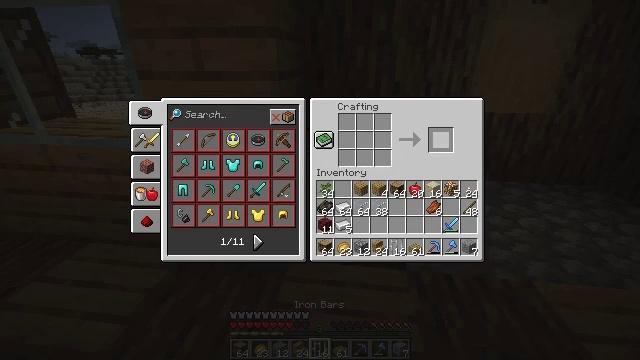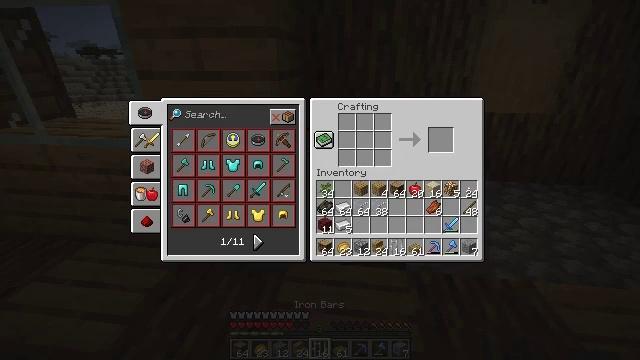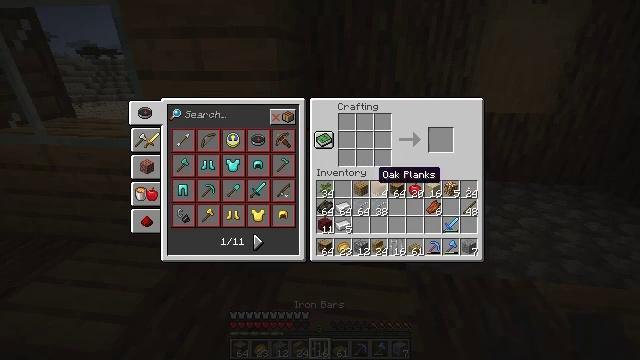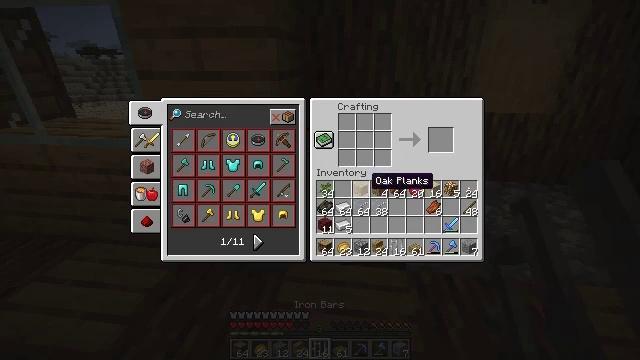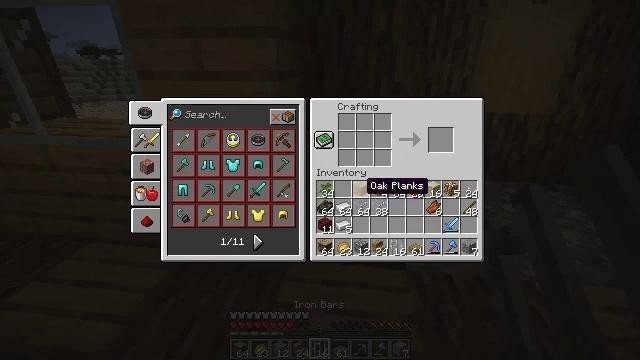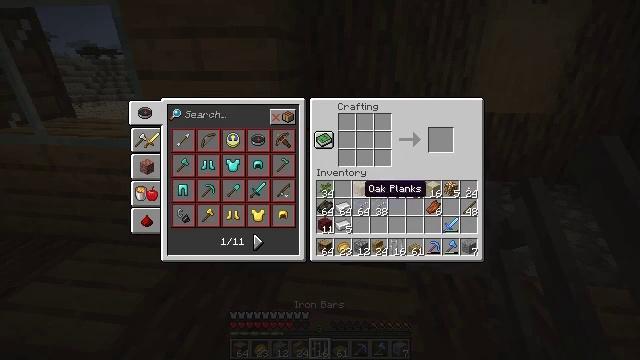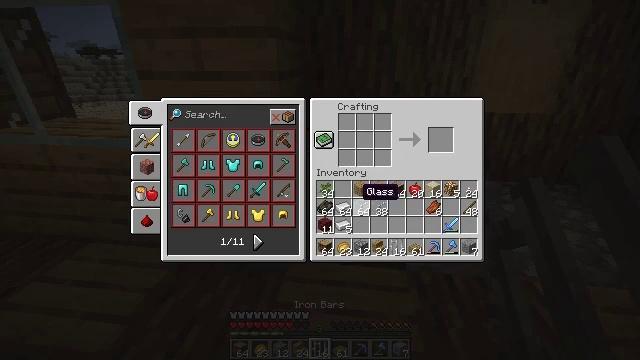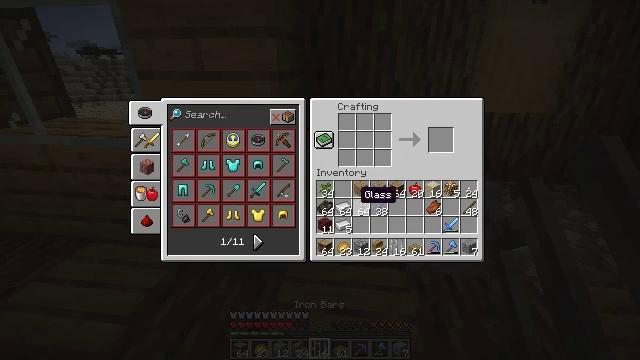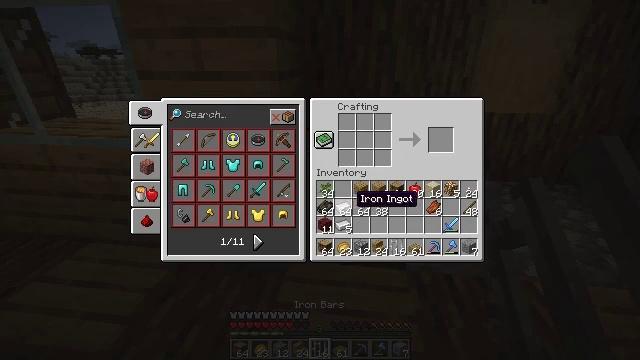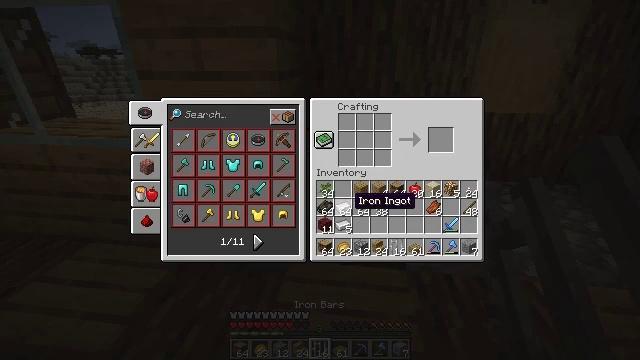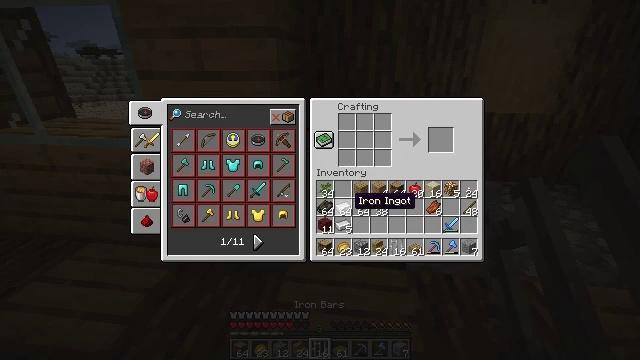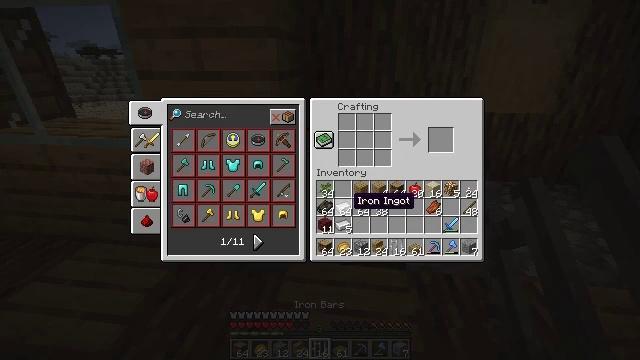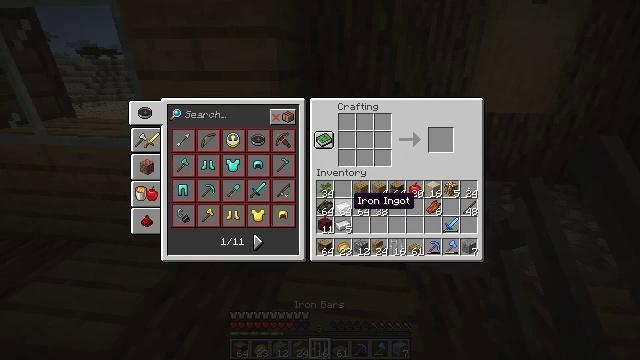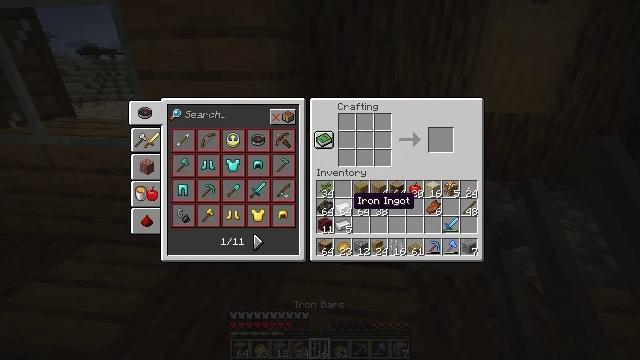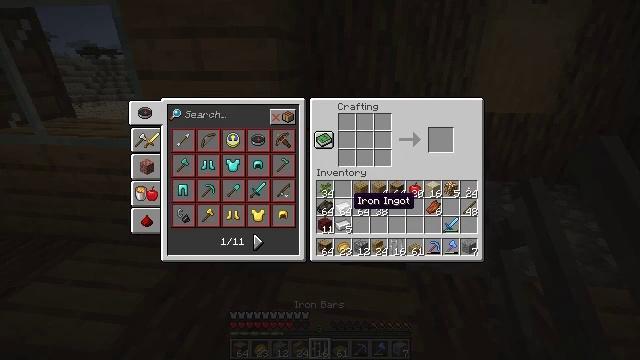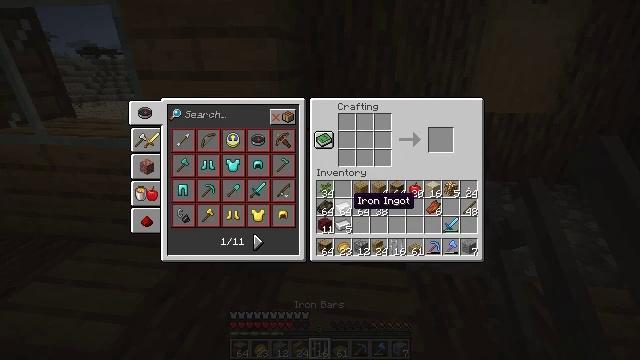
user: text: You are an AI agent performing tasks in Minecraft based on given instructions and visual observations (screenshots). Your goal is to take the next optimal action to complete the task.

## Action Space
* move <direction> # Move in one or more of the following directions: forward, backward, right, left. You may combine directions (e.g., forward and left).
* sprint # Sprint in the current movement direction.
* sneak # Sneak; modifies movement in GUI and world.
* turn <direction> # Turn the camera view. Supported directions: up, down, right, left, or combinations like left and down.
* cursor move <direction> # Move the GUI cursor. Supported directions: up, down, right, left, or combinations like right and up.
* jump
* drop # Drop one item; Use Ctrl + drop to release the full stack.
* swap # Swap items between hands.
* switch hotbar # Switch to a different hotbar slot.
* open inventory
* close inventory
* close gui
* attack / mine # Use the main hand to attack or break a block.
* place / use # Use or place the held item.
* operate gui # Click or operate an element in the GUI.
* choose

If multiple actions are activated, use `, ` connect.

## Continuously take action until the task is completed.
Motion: motion action
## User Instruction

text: Craft iron bars.
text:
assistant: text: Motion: sneak, cursor move left and down
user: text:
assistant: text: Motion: sneak, cursor move left and down
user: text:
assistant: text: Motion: sneak, cursor move left
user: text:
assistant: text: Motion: sneak
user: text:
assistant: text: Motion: no_op
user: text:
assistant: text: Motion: no_op
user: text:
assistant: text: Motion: no_op
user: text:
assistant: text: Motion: no_op
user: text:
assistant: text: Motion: no_op
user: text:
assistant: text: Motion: no_op
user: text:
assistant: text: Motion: no_op
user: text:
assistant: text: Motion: no_op
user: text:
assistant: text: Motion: no_op
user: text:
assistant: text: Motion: no_op
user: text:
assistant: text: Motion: no_op
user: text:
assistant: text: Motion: no_op
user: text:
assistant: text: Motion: no_op
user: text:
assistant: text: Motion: no_op
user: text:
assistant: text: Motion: no_op
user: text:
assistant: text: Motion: no_op
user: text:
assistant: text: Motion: no_op
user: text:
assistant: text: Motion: no_op
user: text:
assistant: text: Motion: no_op
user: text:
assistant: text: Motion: no_op
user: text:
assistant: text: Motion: no_op
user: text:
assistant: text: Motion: operate gui
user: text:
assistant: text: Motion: operate gui
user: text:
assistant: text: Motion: operate gui
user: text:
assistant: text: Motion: no_op
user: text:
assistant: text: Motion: cursor move up